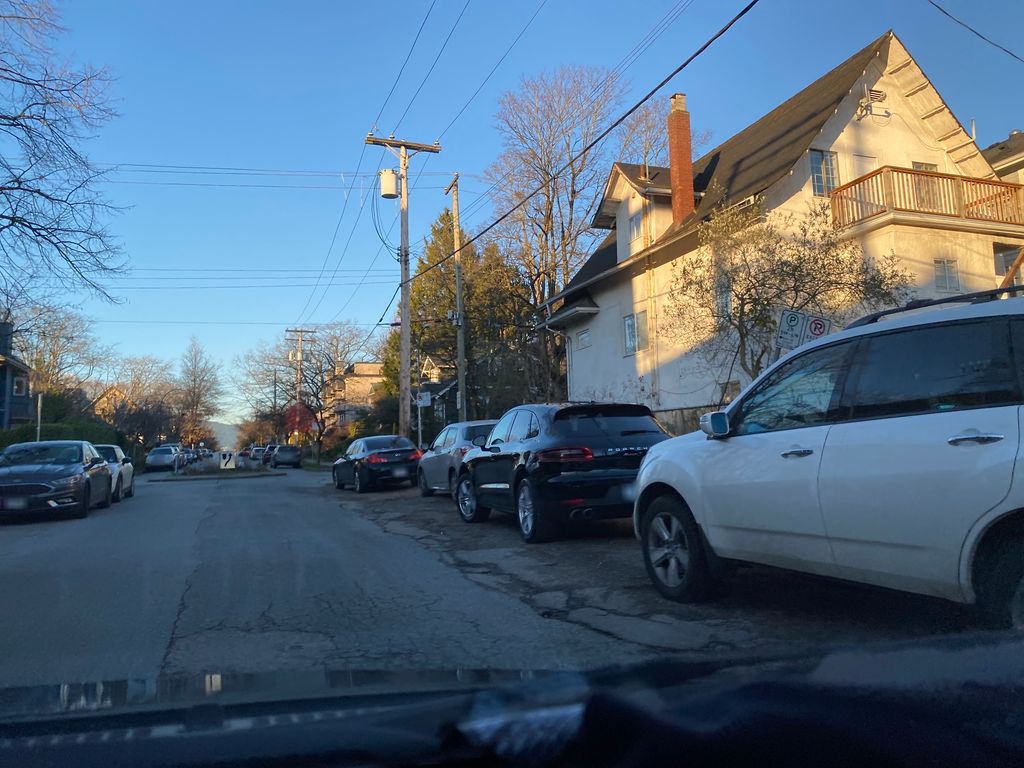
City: vancouver